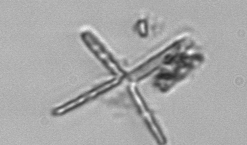
Label: Thalassionema